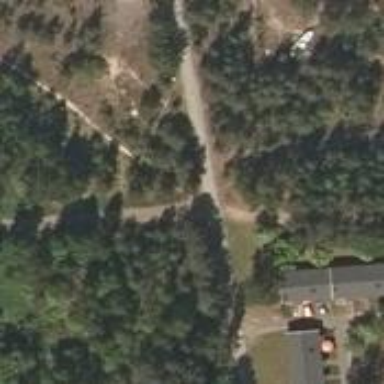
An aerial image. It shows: Asphalt cycleway.